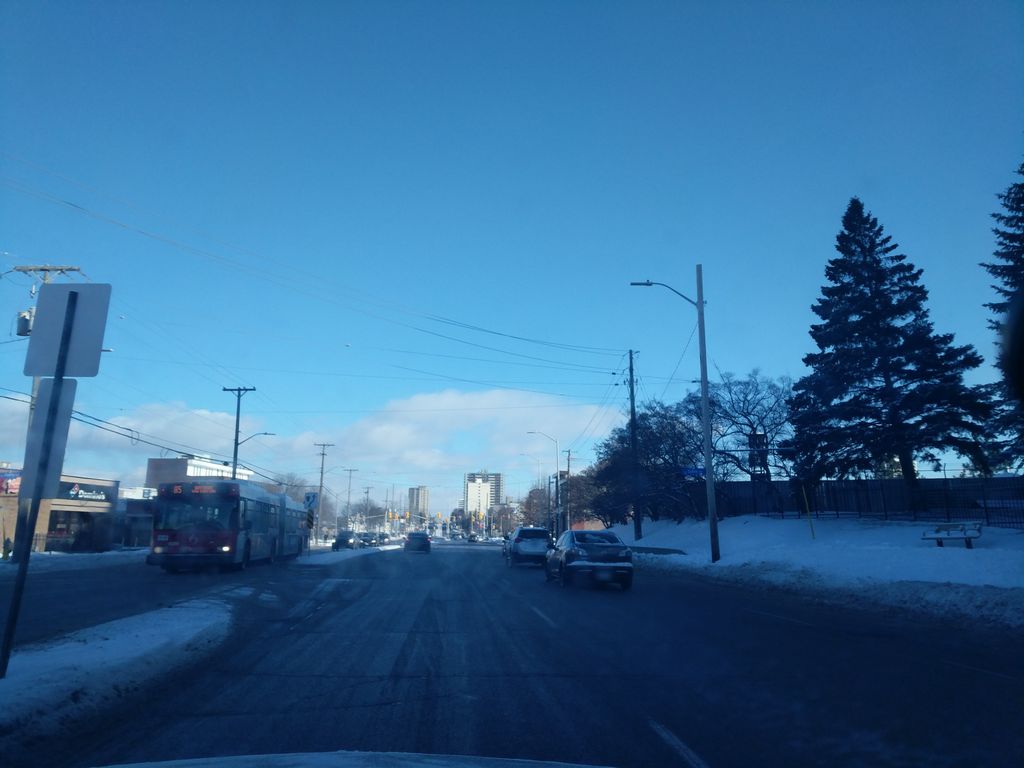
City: ottawa-gatineau